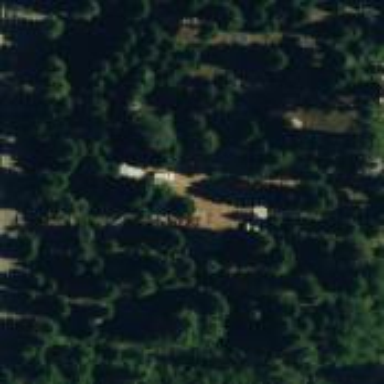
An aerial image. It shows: Evergreen woodland with needle-leaved trees.